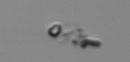
Label: detritus